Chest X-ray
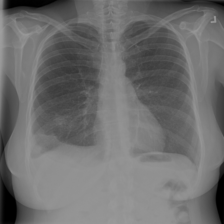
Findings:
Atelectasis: negative
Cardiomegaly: negative
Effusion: negative
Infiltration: negative
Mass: negative
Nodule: negative
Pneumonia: negative
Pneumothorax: negative
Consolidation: negative
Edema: negative
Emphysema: negative
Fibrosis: negative
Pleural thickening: negative
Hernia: negative